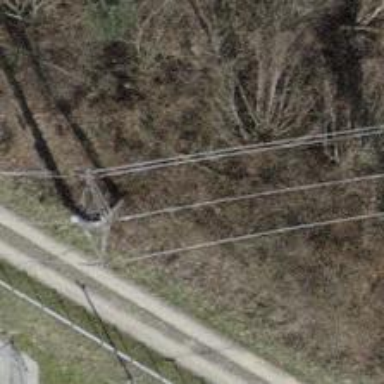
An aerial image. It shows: Concrete power pole.